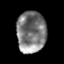
Tissue: prostate
Cell type: Epithelial cells
Senescence score: 0.3092
Nuclear area (px): 1191
Mean DAPI intensity: 125.17